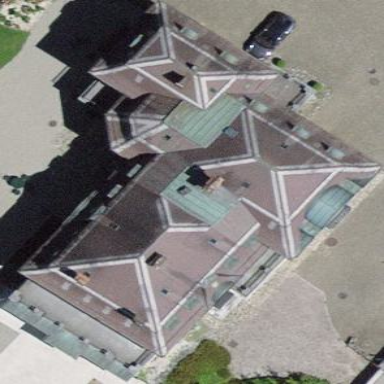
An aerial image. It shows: Building.